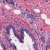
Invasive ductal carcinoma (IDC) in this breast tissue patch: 1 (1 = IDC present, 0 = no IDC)